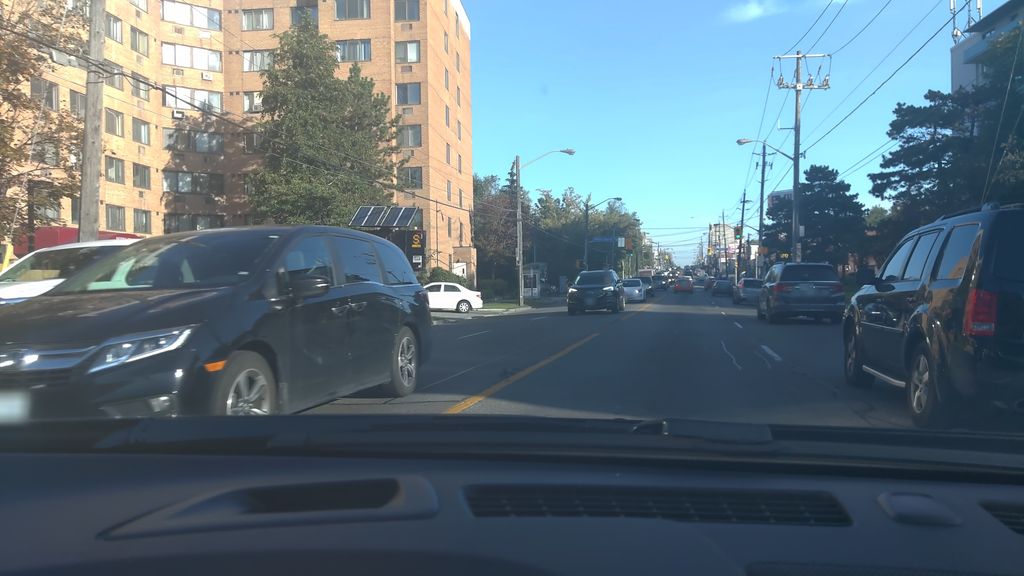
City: toronto